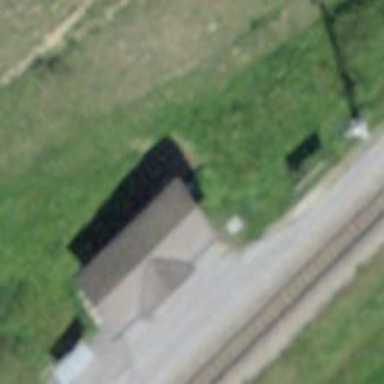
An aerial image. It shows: Train station building.